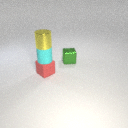
small yellow metal cylinder above small cyan rubber cylinder